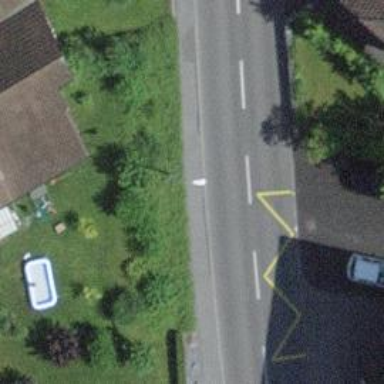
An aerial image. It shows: Public transport stop position.